Question: I recently had to delete a xcode project from my computer and re-clone it down. After cloning it, I ran a 'pod install' and then went to build the project. However, I kept hitting a error in my .pch file that claimed a file (a pod file) was not found.
I looked into the following SO posts:
<URL>
<URL>
From there I gathered that I needed to add to the '$(inherited)' flag. I've done that, I've cleaned the project, and then re-built it, and still am having the following error..

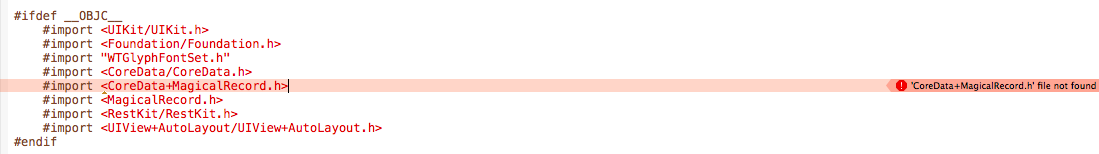
Answer: As of version '2.3.0' (released on 1 June 2015) the file 'CoreData+MagicalRecord.h' seems to have been to 'MagicalRecord.h' only.
If you installed MagicalRecord using CocoaPods and ran 'pod install' or 'pod update' again you might have gotten this new version and will end up with the same error message: 'CoreData+MagicalRecord.h file not found'
So you should change the 'import' of the header in your 'pch' file then. This is what I have now: